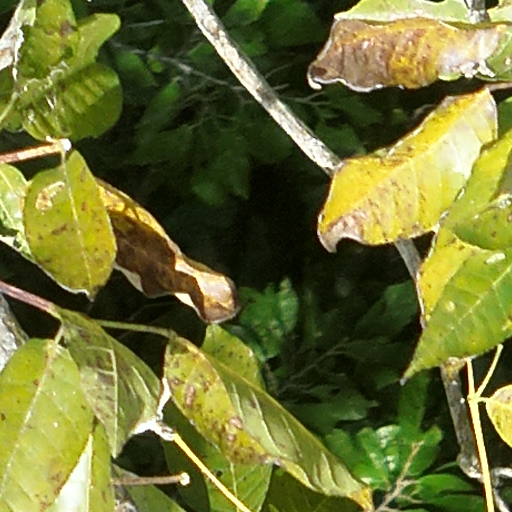
Species: Tabebuia rosea
GBIF accepted scientific name: Tabebuia rosea
Crown area (m\u00b2): 101.404